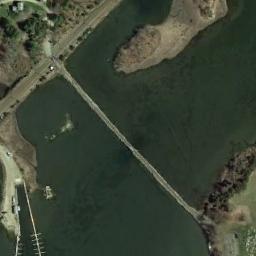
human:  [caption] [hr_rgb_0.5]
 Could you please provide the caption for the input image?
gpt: A bridge connects the land on both sides of the turquoise river  There are several brown islands in the river .

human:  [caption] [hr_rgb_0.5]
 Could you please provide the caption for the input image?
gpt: A bridge is built on a dark green river and the river has a point bar and a channel bar .

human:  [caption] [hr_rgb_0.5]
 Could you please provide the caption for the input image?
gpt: A bridge connects the residential areas on both sides of the strait .

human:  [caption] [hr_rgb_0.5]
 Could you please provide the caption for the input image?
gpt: Two bridges are over the green river .

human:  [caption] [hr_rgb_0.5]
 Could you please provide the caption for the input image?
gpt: Many cars are on the road at one end of the bridge .